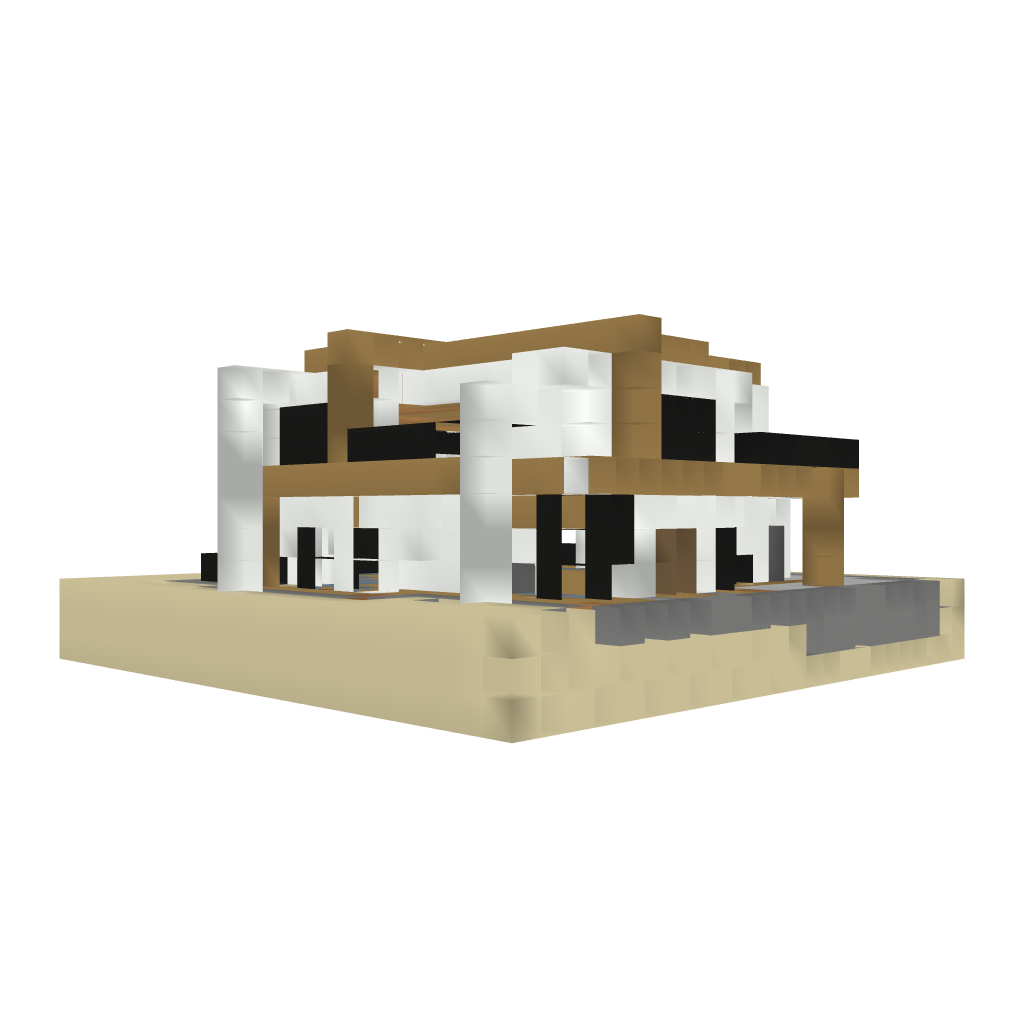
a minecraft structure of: Modern House [1.4]